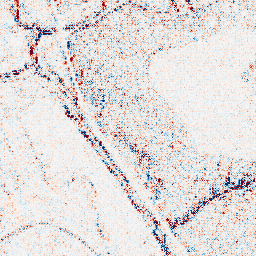
Category: wavelet
Decomposition family: wavelet_biorthogonal
Decomposition parameters: wavelet: bior2.4
level: 1
Upsampling method: bspline
Upsampling parameters: scale: 2
Upsampling scale: 2